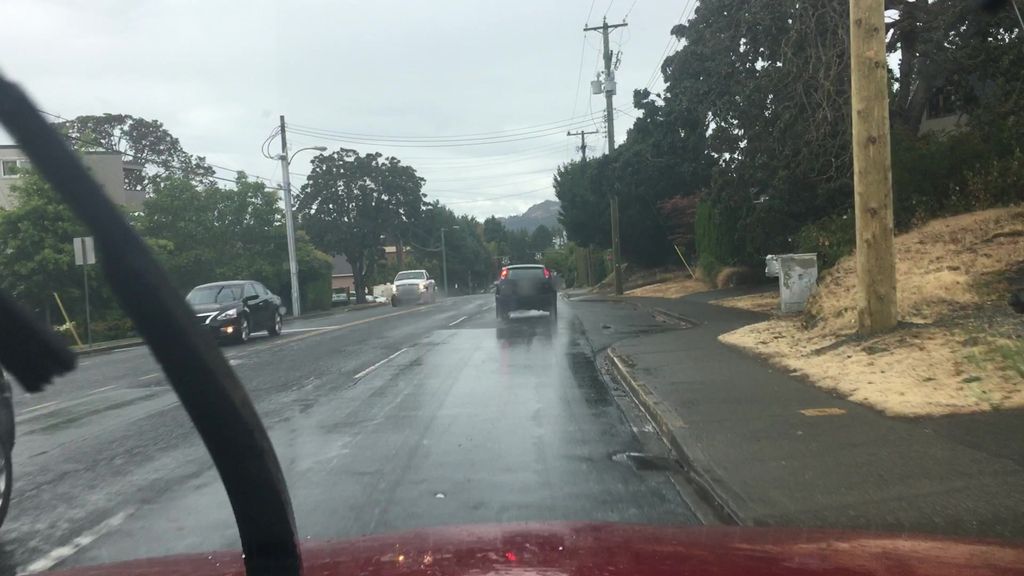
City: victoria